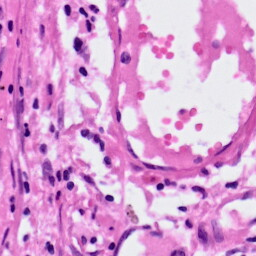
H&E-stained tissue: Lung